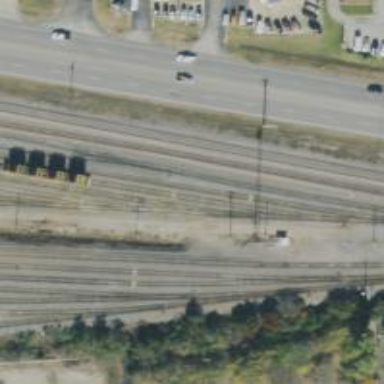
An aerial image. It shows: Abandoned railway yard is depicted.